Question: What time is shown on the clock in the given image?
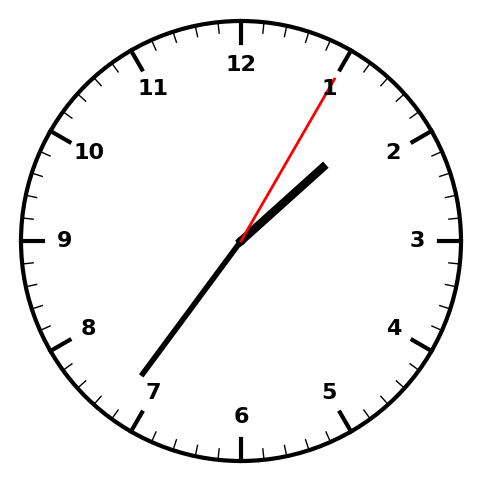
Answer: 01:36:05